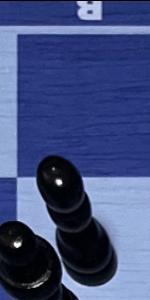
Label: Pawn_Black